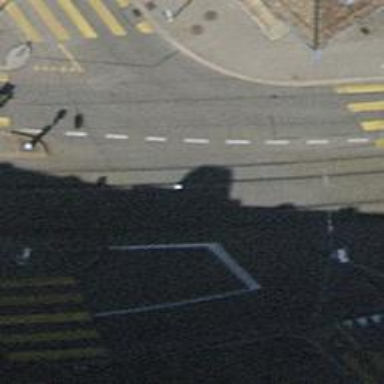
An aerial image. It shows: Tram level crossing on the railway.